Field crop: maize
Growth stage: 2
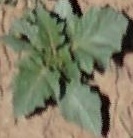
Species: datura